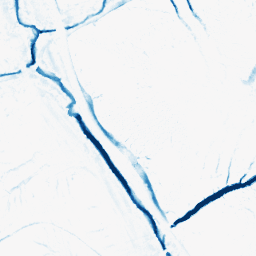
Category: morphological
Decomposition family: morphological
Decomposition parameters: operation: closing
size: 5
Upsampling method: sinc_hamming
Upsampling parameters: scale: 8
kernel_size: 16
Upsampling scale: 8